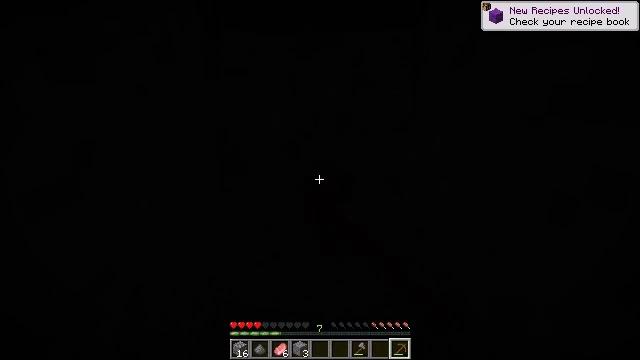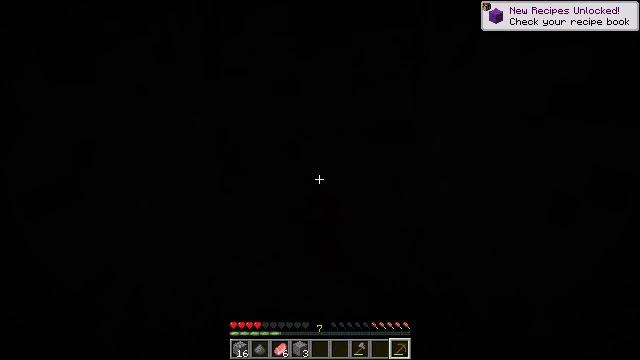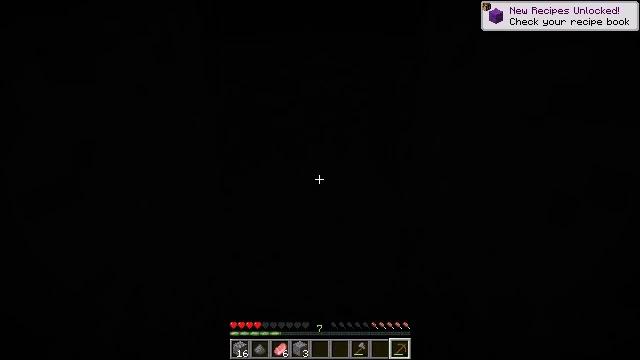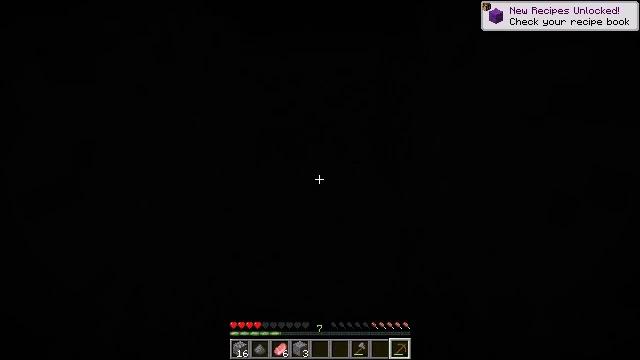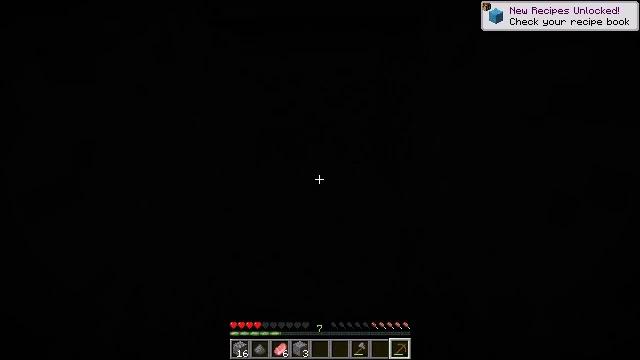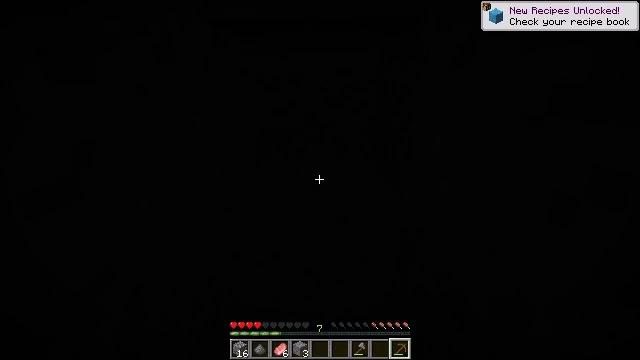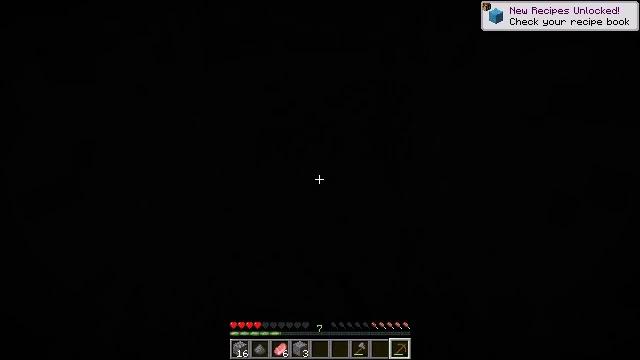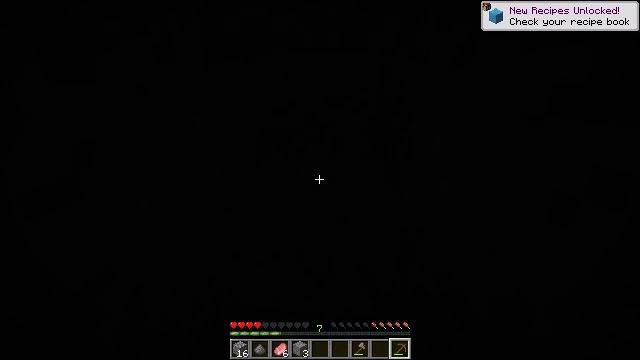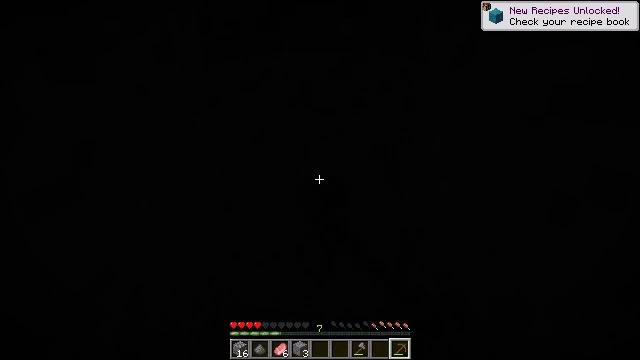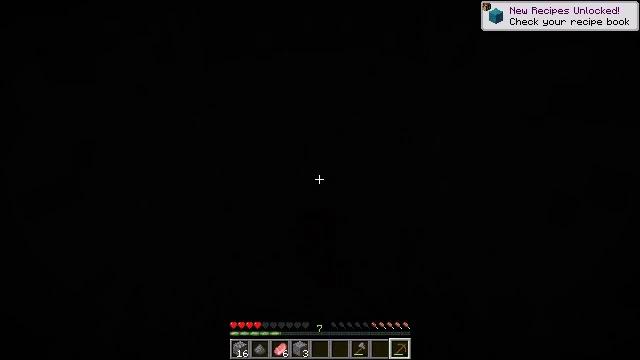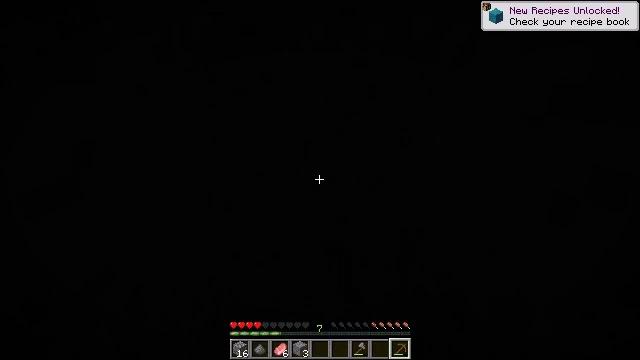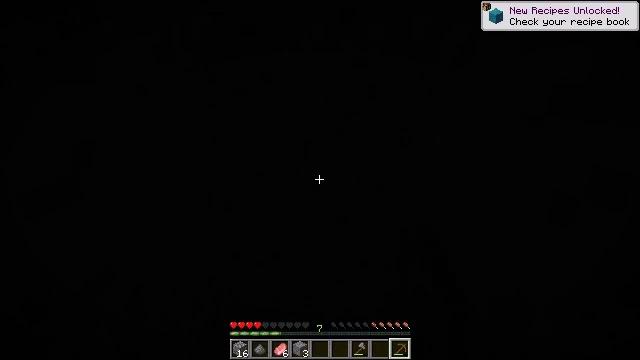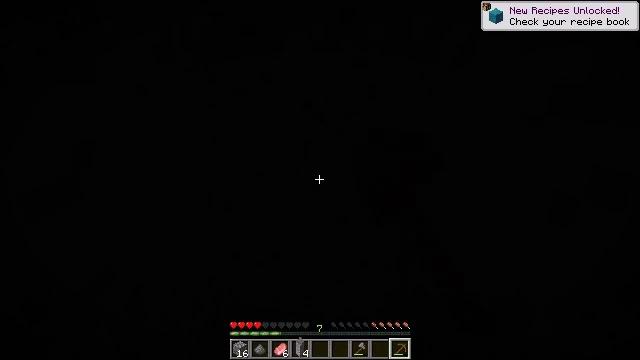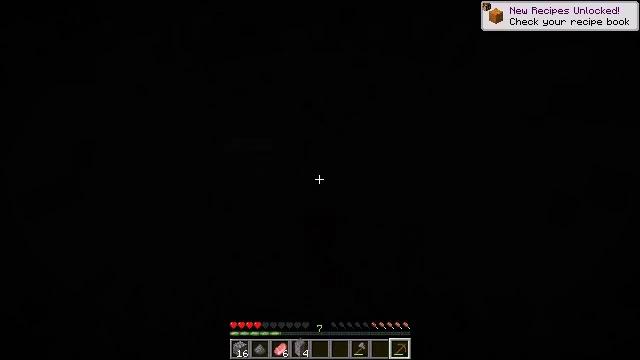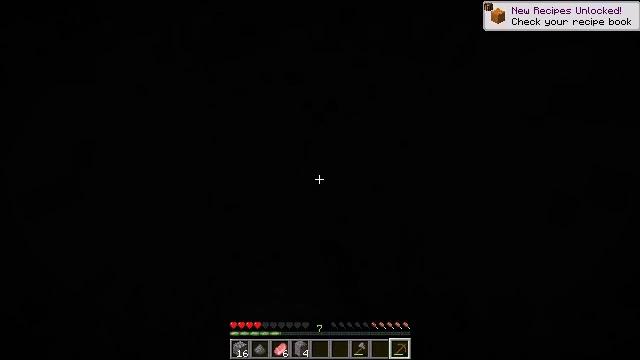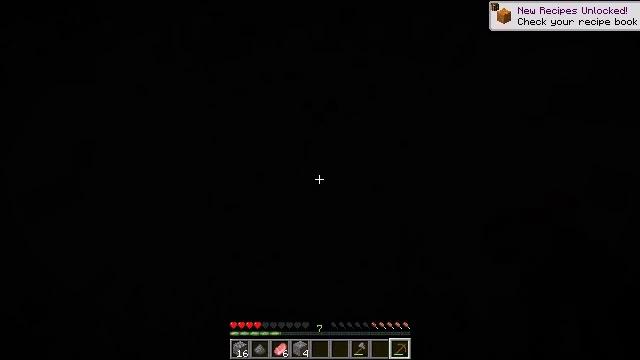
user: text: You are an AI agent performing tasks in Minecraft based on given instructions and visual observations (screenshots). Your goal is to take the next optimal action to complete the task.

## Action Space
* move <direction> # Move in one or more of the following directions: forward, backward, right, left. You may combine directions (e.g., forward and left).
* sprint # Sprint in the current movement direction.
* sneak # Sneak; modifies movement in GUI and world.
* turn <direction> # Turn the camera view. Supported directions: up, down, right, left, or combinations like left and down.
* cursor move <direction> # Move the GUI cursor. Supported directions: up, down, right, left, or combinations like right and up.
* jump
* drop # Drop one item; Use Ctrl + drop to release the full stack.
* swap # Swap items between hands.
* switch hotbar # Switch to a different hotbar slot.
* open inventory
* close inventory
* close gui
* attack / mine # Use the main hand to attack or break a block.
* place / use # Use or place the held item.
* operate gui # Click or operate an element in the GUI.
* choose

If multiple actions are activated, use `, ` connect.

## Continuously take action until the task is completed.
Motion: motion action
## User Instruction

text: Collect gravel for your inventory.
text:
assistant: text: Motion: attack / mine
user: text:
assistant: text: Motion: attack / mine
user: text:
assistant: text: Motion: attack / mine
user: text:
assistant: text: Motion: attack / mine
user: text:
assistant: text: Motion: attack / mine
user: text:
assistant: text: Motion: attack / mine
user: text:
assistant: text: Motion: attack / mine
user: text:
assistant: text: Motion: attack / mine
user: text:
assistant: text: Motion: attack / mine
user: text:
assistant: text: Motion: attack / mine
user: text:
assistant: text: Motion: attack / mine
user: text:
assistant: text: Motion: attack / mine
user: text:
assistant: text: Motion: attack / mine
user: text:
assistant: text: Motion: attack / mine
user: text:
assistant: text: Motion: attack / mine
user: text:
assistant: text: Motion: attack / mine
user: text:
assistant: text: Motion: attack / mine
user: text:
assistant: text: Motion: attack / mine
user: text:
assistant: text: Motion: attack / mine
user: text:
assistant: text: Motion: attack / mine
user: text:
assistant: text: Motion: attack / mine
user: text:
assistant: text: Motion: attack / mine
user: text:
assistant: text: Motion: attack / mine
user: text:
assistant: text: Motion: attack / mine
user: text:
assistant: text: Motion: attack / mine
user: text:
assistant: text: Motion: attack / mine
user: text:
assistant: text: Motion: attack / mine
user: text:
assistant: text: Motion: attack / mine
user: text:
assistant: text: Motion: attack / mine
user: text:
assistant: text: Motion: attack / mine